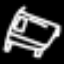
Label: bed